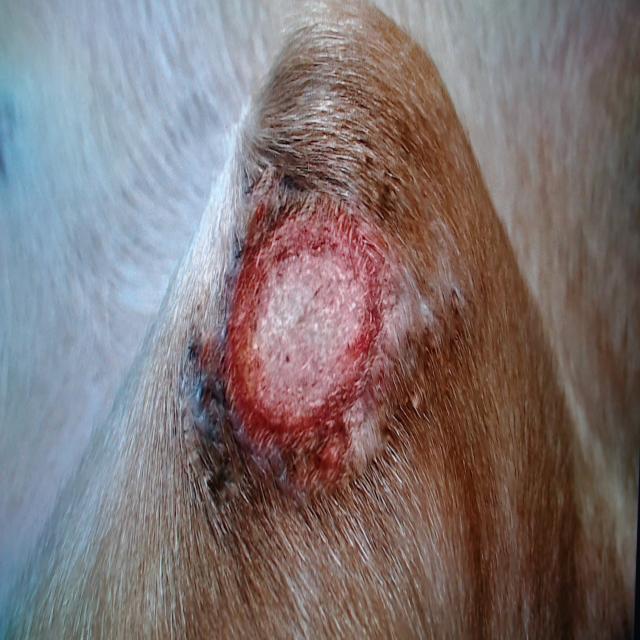
Canine ringworm (Dermatophytosis) — fungal infection caused by Microsporum or Trichophyton. Presents with circular alopecia, scaling, crusting, and broken hairs.